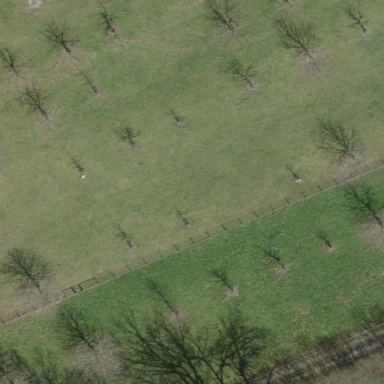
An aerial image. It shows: Orchard.